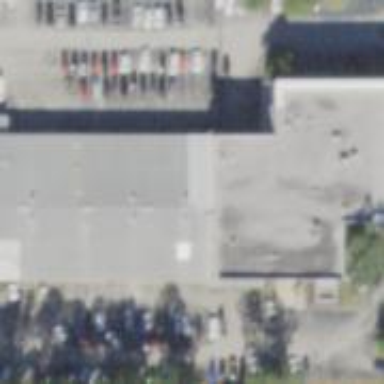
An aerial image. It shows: Building that houses car shop.